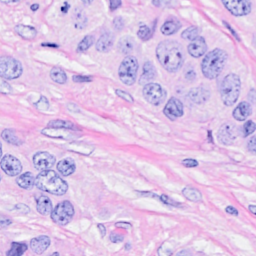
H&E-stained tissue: Breast